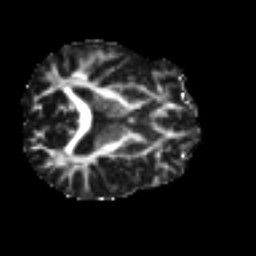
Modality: FA
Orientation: axial
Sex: female
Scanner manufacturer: ge
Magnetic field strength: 3 T
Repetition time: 7 s
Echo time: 0.08 s